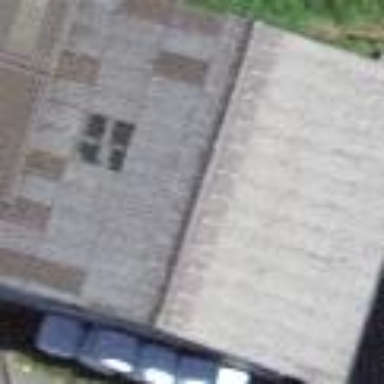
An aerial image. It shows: Shed.